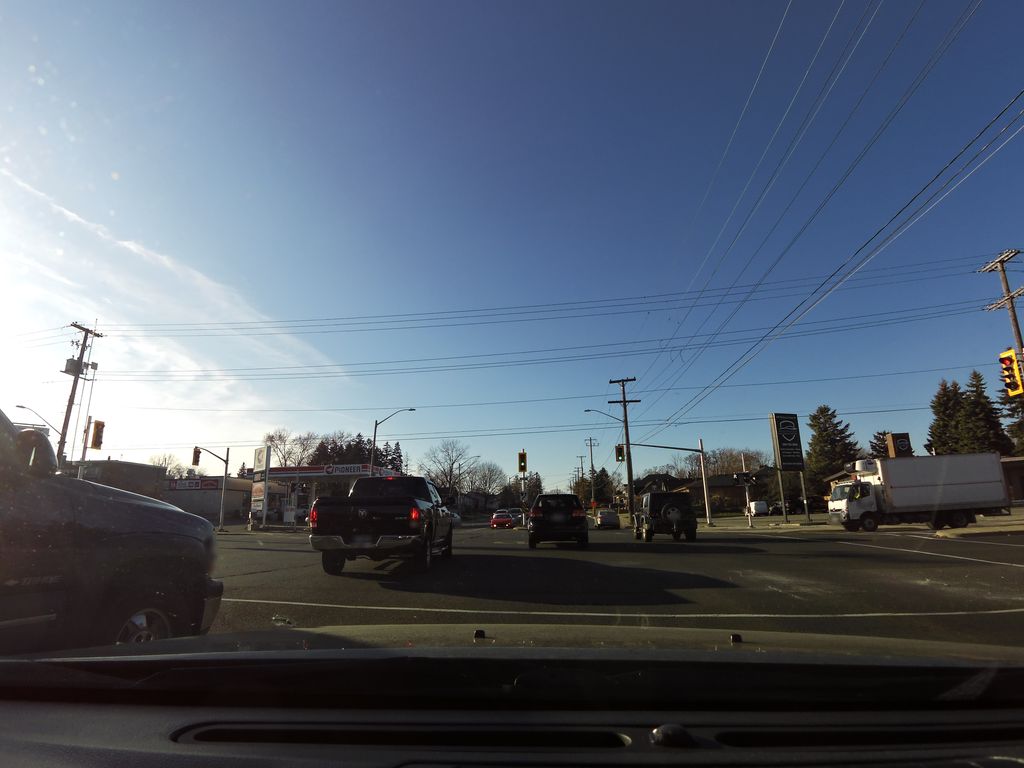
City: hamilton